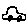
Label: car